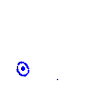
Particle: proton